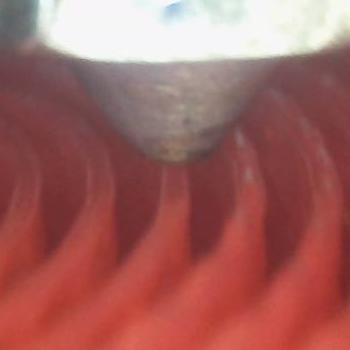
Flow rate: 33%